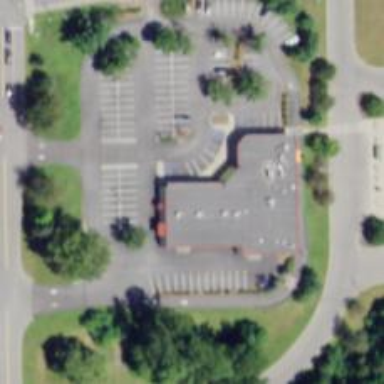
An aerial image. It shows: Fitness centre on leisure land.